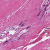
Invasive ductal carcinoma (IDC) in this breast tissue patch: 0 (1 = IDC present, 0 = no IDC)